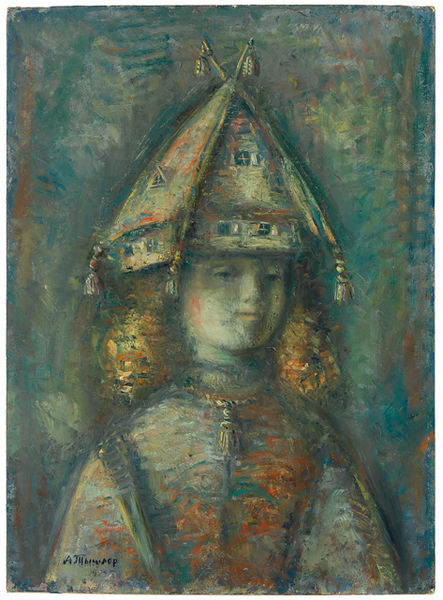
Titel: Portrait of a Girl, Portrait of a Girl
Künstler: Aleksandr Tyshler
Standort: Amherst (Massachusetts, USA)
Institution: Mead Art Museum, Amherst College
Schlagwörter: blau, blue, hat, oil, red, white, dress, expressionism, expressionismus, face, gold, green, hair, nose, painting, portrait, robe, yellow, pink, background, girl, house, orange, boy, child, eyes, mouth, french, revolution, arms, cloak, colorful, pastel, hut, tent, china, greens, strokes, underground, europe, triangle, kind, asien, tassle, tassel, indigenous, painterly, blues, tassels, viking, bells, orange haare, wischtechnik, cultural, scottish, exprimental, out of the ordinary